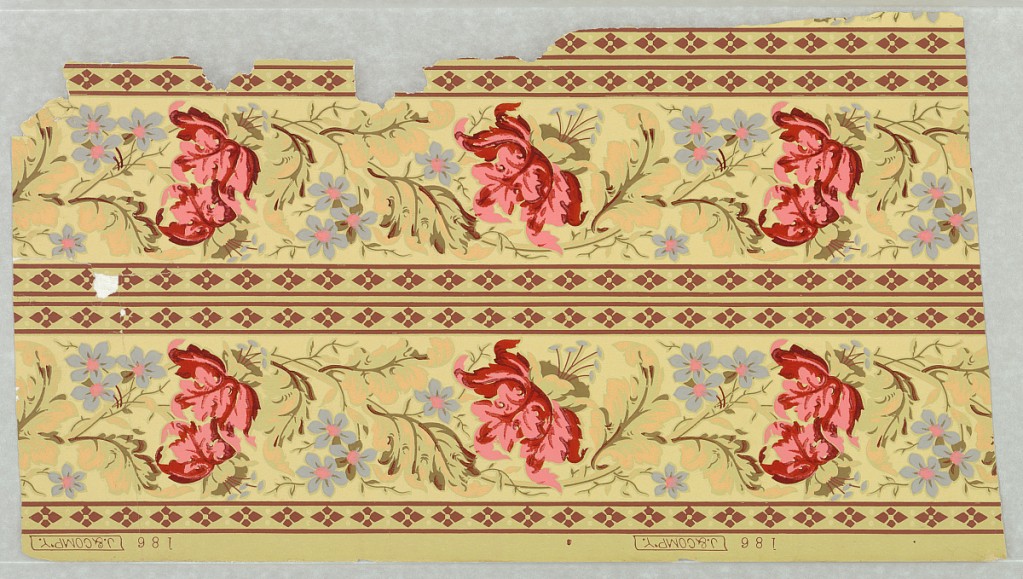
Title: Border, uncut
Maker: J. & Comp'y.
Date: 1880–98
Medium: Machine-printed
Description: Sample of two widths of border printed on one length of paper. On greenish-cream ground, brown geometric ornament, central banding of red, blue, pink and pale apricot flowers.